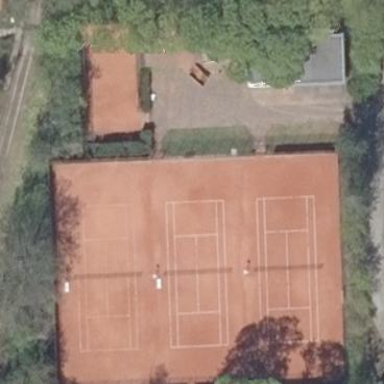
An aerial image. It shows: Tennis court on the leisure land pitch.